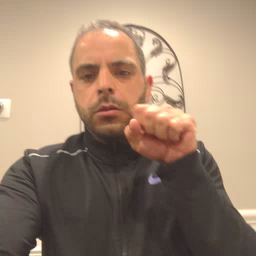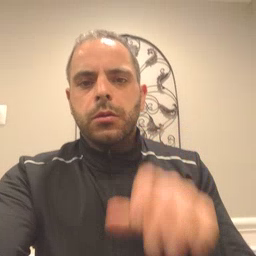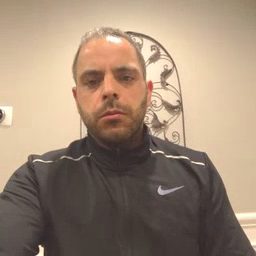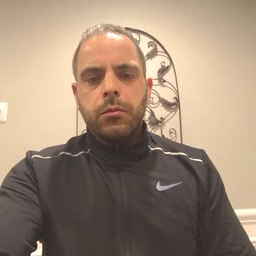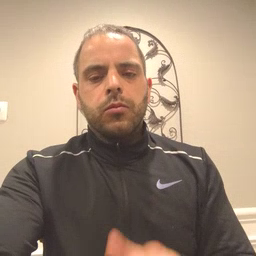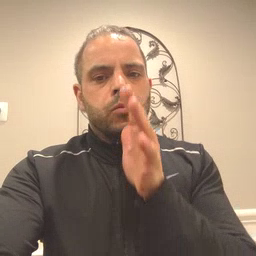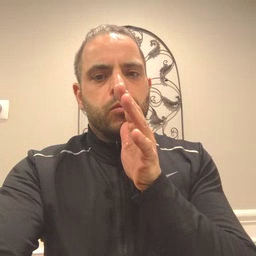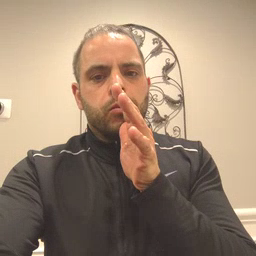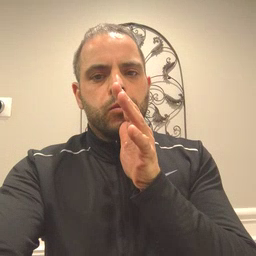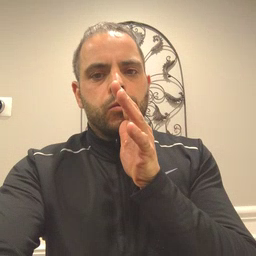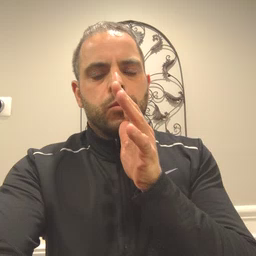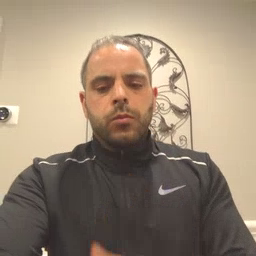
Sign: grandpa